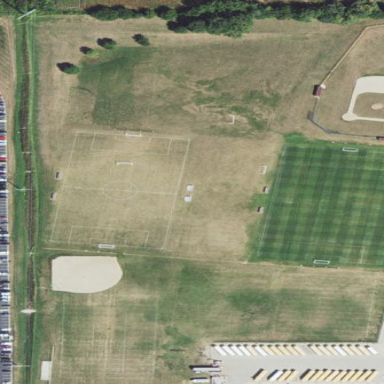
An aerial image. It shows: Soccer pitch designated for leisure and sports activities.